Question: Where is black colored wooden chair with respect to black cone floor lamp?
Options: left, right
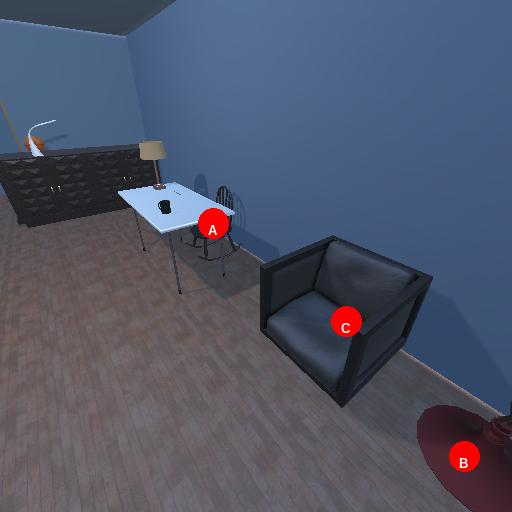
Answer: left